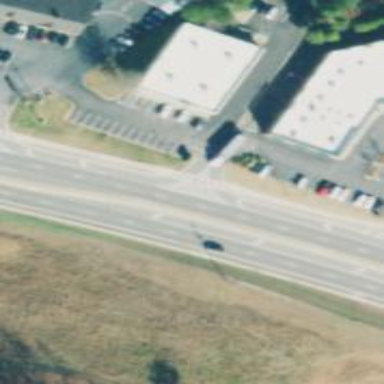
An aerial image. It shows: Marked road crossing.